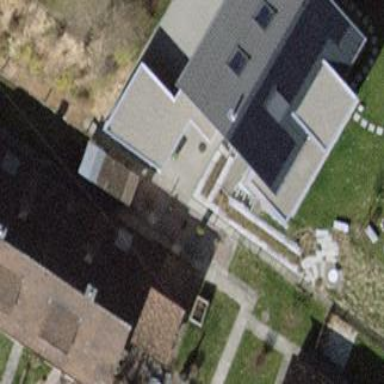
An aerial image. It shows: Building with gabled roof.